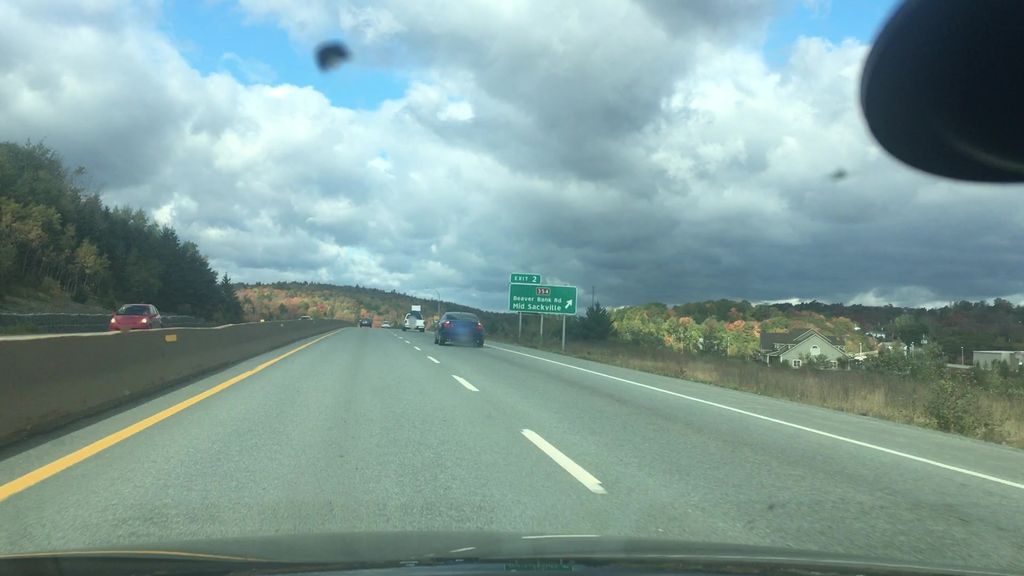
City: halifax